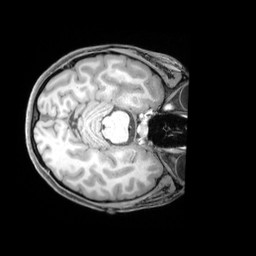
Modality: T1w
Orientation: axial
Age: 22
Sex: female
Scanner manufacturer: siemens
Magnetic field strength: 3 T
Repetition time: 1.97 s
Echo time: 0.00206 s